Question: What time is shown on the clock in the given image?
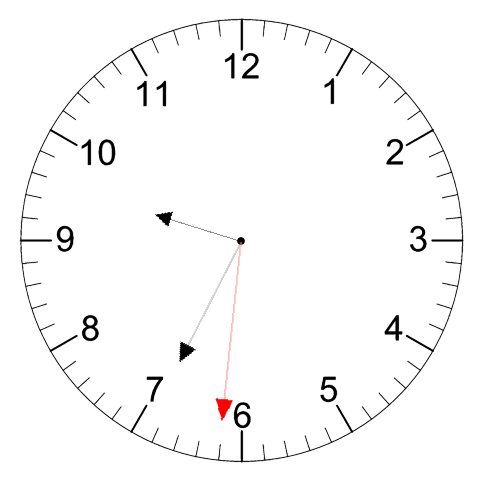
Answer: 09:34:31